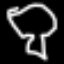
Label: mushroom